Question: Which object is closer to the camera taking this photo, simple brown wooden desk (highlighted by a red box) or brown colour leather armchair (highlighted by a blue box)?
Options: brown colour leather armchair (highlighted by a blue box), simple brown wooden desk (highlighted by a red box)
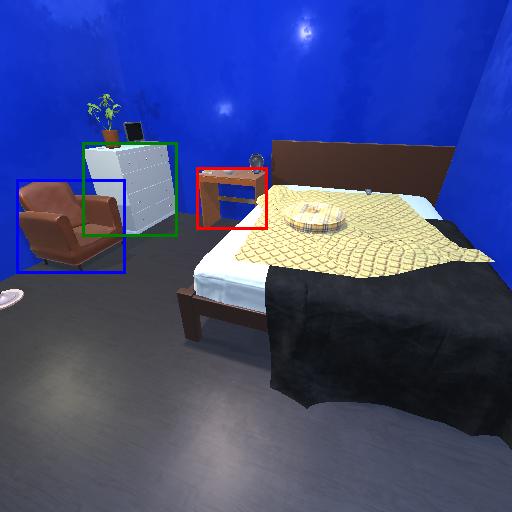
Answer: brown colour leather armchair (highlighted by a blue box)